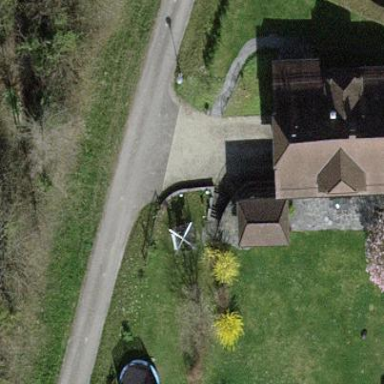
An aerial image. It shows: Detached building with hipped roof.